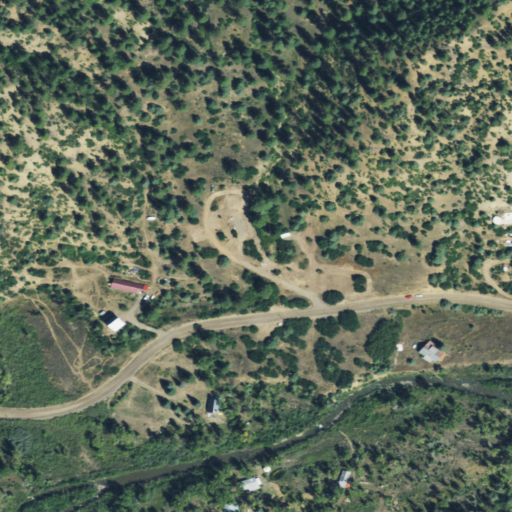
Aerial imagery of valley in Colorado named White Canyon containing shrub, evergreen forest, woody wetlands, open development, and herbaceous wetlands